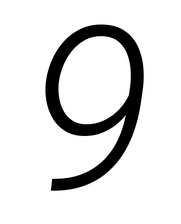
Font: Roboto-Italic_Light_Italic